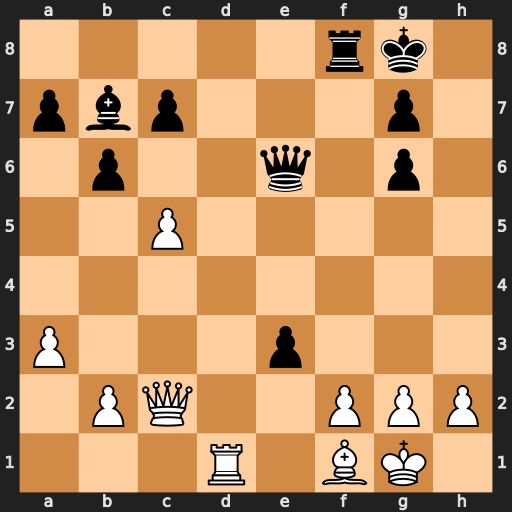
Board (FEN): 5rk1/pbp3p1/1p2q1p1/2P5/8/P3p3/1PQ2PPP/3R1BK1
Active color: w
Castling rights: -
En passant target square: -
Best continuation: Bc4 exf2+ Kf1 Ba6 Bxa6